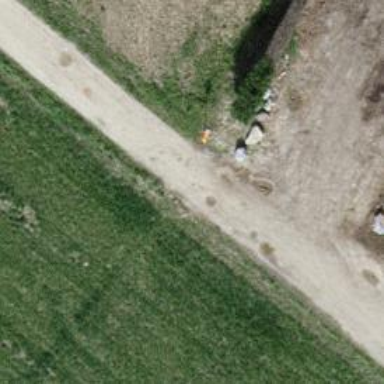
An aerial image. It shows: Orange aerial marker.